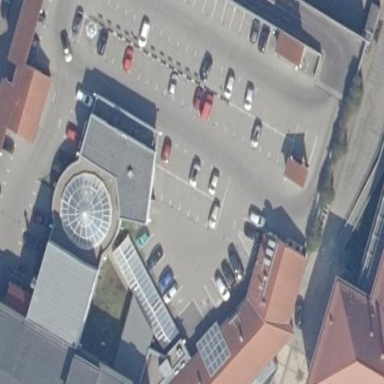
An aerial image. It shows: Rooftop parking area.